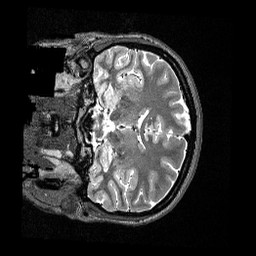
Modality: T2w
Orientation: coronal
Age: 31
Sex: female
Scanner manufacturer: siemens
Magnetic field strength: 3 T
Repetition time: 3.2 s
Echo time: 0.479 s